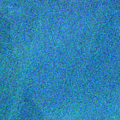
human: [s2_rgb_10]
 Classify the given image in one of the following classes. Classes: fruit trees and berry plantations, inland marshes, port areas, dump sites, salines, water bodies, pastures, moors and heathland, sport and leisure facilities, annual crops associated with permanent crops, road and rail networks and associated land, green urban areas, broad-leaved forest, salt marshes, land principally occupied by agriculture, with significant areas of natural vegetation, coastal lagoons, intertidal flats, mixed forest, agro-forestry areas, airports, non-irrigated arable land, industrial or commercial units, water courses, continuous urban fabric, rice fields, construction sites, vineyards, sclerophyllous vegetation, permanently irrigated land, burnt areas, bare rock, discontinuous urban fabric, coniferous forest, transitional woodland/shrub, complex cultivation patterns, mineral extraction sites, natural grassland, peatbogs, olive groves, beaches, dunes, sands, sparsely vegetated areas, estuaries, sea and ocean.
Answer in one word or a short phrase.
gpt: sea and ocean